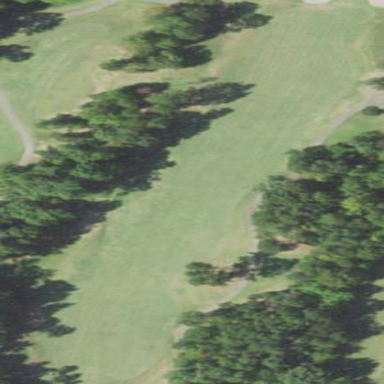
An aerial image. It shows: Golf fairway surrounded by grass.